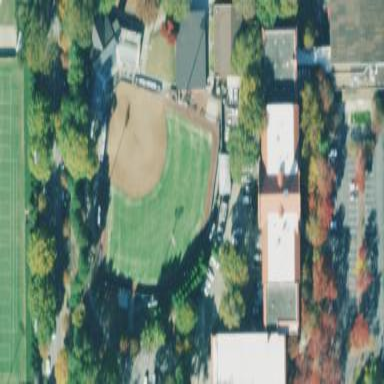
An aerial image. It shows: Softball pitch for leisure land activities.